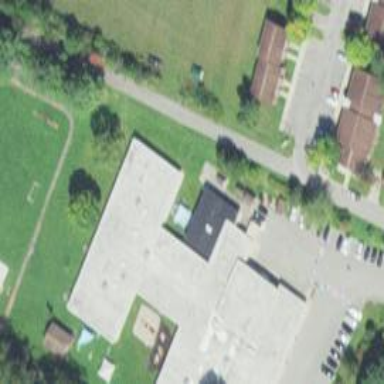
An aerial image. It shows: School building.